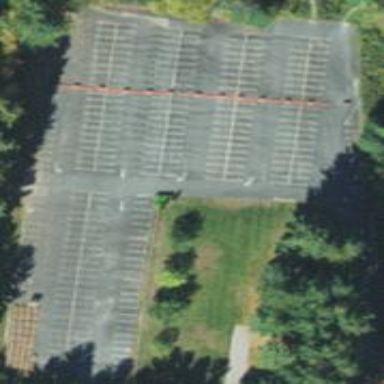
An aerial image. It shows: Parking area.